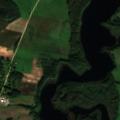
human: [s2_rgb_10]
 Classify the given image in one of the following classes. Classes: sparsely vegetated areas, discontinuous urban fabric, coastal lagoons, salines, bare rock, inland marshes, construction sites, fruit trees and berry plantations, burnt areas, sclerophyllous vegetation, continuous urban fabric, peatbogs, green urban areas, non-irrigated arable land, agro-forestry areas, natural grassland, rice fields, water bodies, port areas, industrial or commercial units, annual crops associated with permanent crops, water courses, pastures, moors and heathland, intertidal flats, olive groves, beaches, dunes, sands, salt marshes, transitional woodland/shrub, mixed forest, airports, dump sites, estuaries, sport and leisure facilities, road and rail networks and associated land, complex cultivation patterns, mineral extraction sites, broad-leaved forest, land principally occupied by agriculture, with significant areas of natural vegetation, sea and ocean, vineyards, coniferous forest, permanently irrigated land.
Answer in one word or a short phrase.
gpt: non-irrigated arable land, pastures, complex cultivation patterns, land principally occupied by agriculture, with significant areas of natural vegetation, broad-leaved forest, water bodies